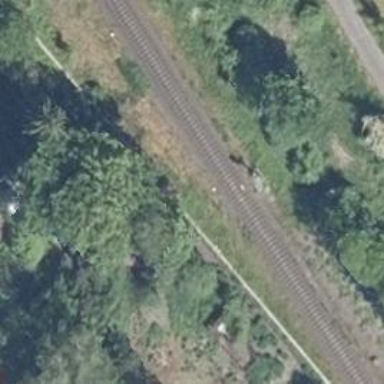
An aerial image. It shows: Railway signal.